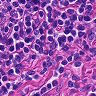
Metastatic tissue present: no